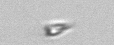
Label: Calciopappus